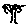
Label: tree